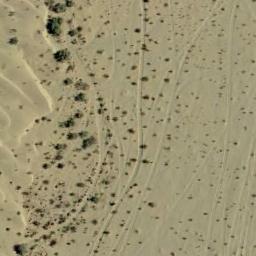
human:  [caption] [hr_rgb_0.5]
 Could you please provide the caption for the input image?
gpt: There are several winding paths in the jungle .

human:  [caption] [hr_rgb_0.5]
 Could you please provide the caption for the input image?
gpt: Some chaparrals of different sizes grow in the desert and some small sand dunes beside .

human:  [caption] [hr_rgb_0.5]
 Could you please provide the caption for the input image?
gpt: Chaparral is scattered in the sand from dense to sparse .

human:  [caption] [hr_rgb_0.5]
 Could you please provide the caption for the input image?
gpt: There are some bushes make up the chaparral on the desert .

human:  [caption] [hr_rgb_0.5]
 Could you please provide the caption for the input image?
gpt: The chaparral is thicker on the left than on the right .